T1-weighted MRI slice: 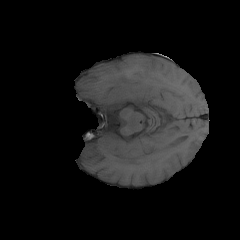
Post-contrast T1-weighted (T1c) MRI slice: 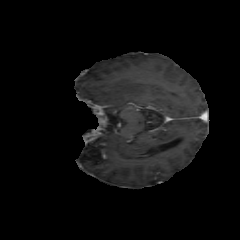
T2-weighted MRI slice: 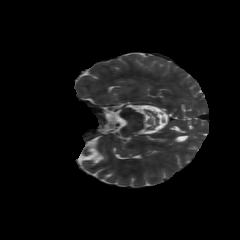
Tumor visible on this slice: no